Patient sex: F
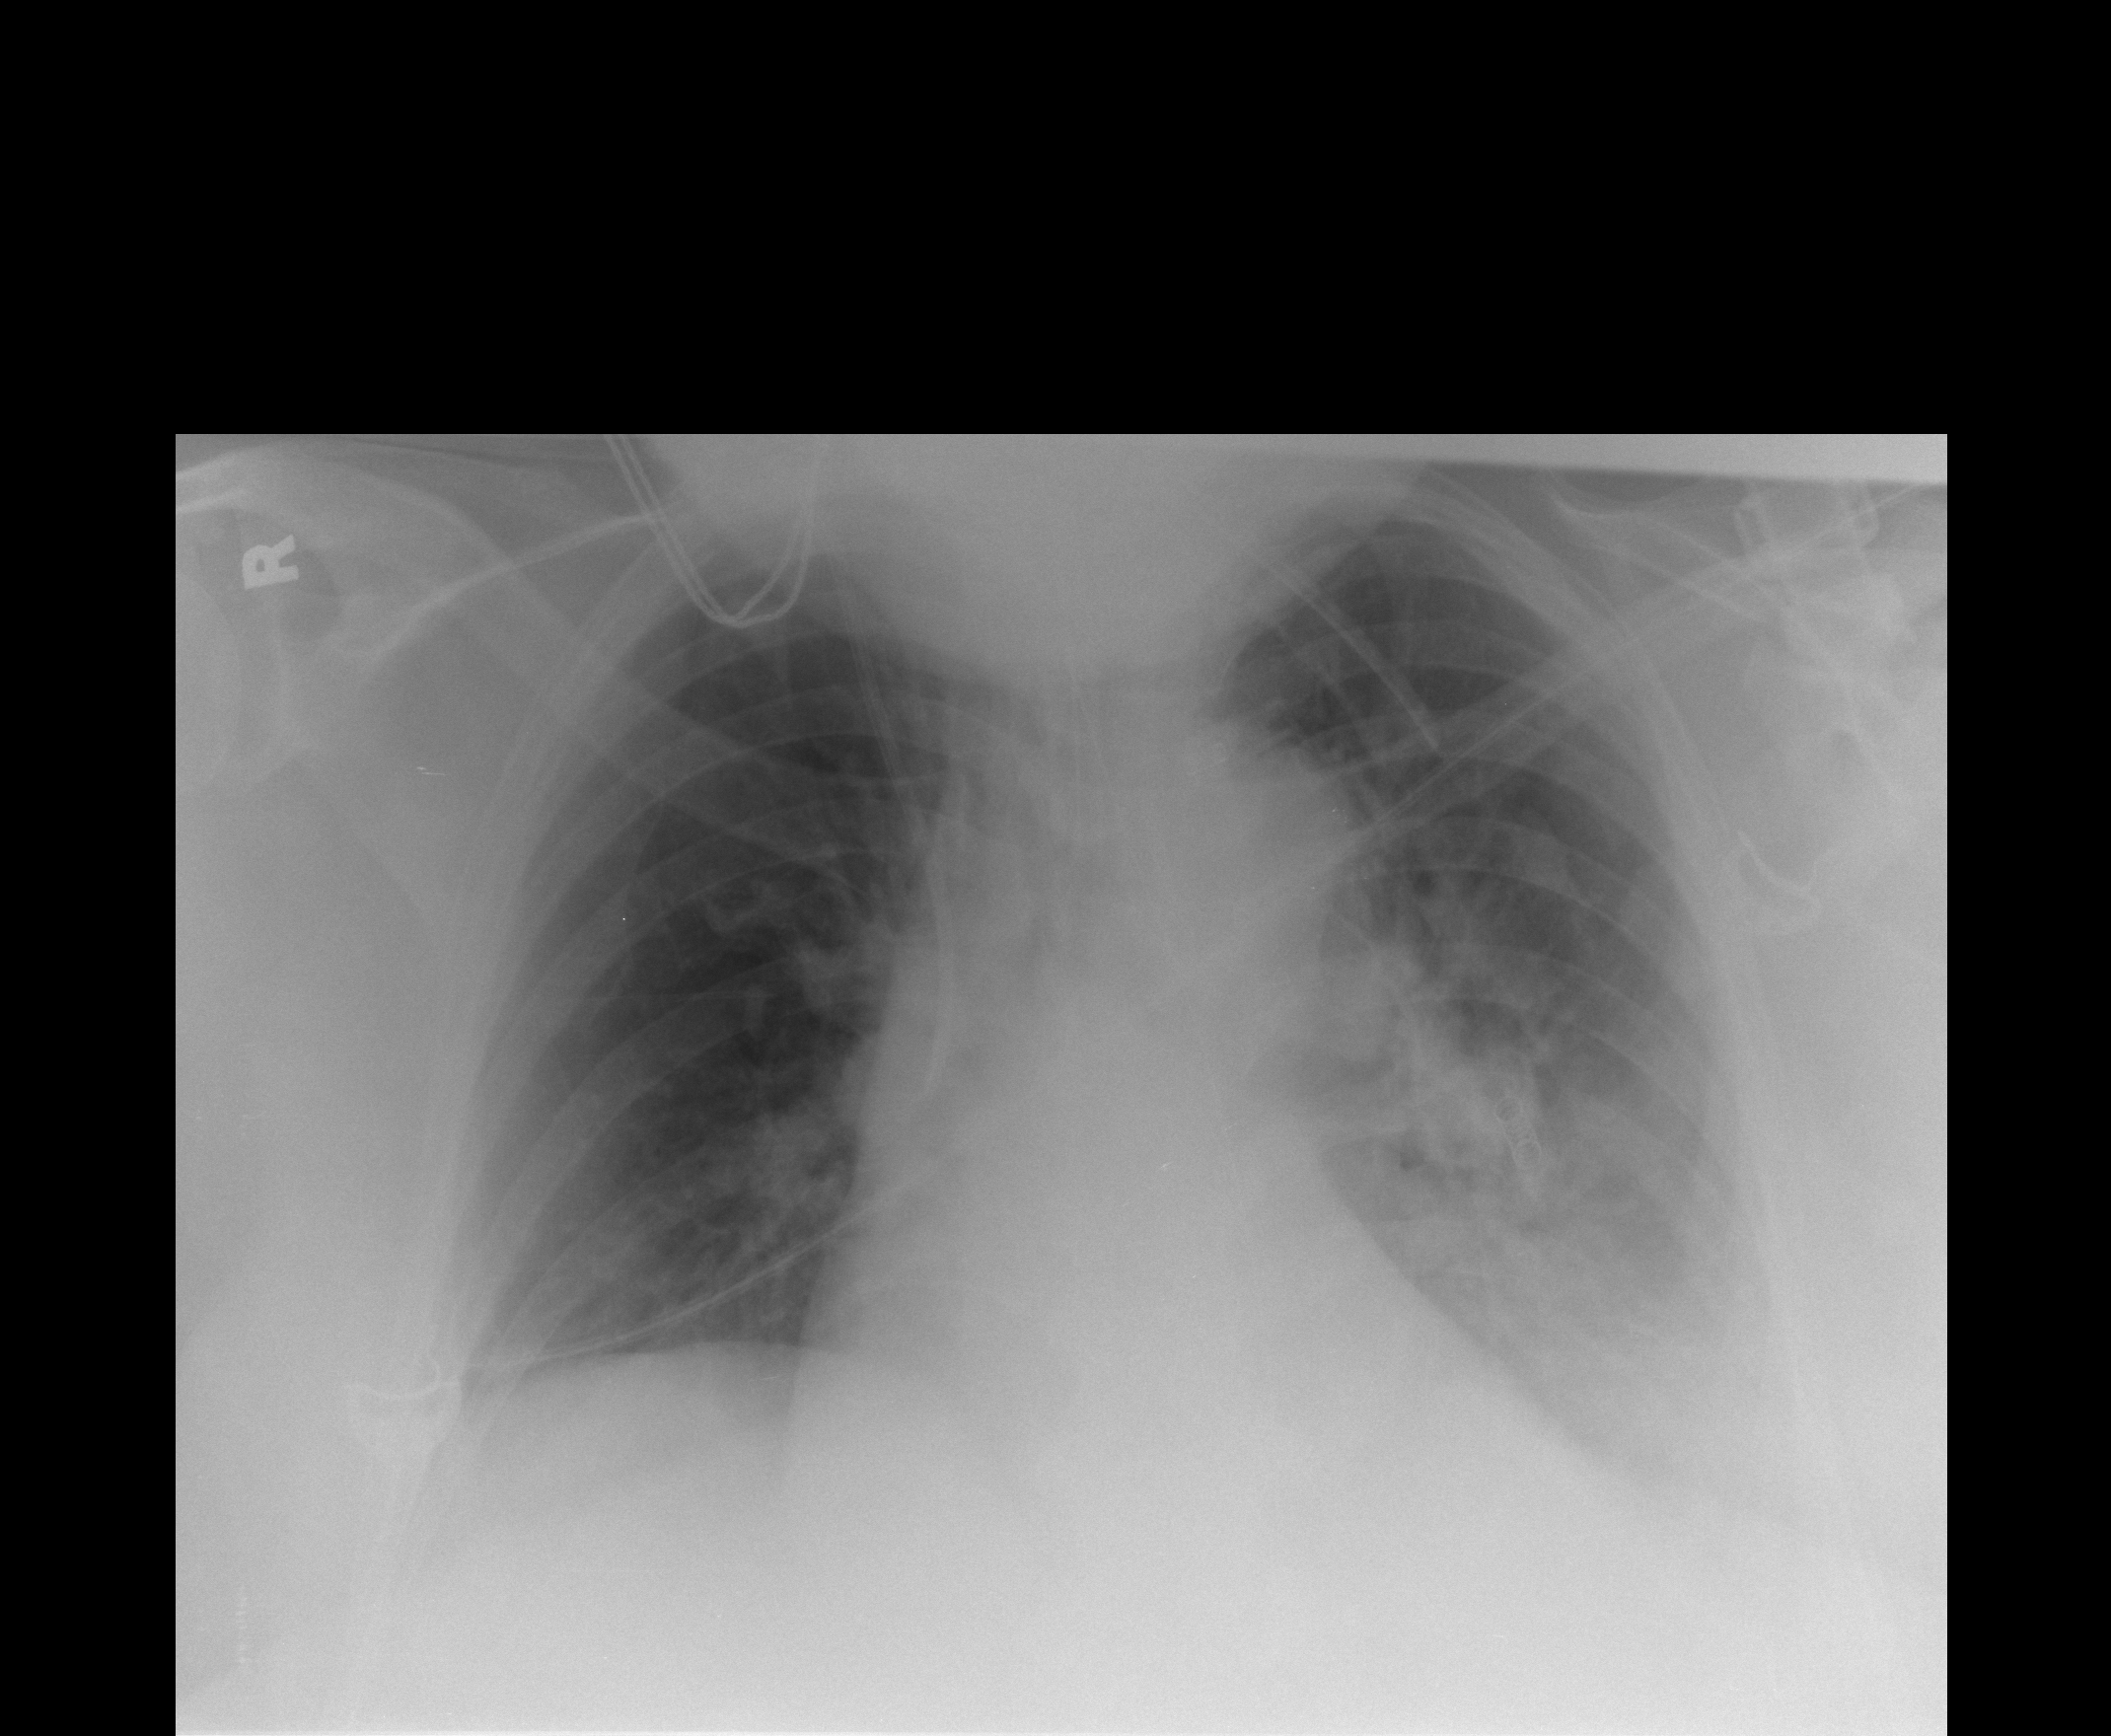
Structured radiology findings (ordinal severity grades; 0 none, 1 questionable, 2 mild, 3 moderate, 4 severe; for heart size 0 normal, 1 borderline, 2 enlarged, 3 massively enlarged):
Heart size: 2
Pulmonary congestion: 0
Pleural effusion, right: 0
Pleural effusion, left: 2
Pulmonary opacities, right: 0
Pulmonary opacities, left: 2
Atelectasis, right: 0
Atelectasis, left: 2